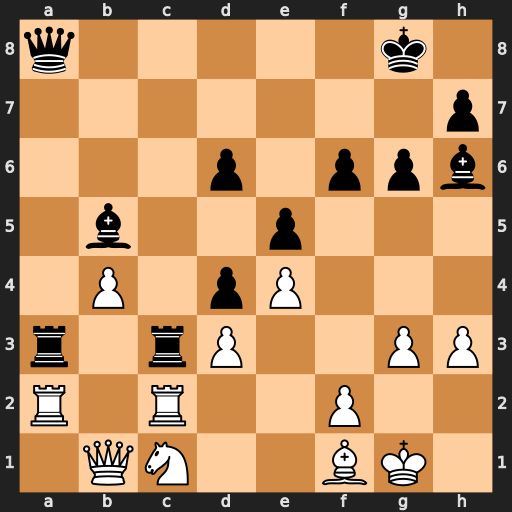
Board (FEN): q5k1/7p/3p1ppb/1b2p3/1P1pP3/r1rP2PP/R1R2P2/1QN2BK1
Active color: w
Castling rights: -
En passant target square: -
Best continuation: Rxc3 dxc3 Qb3+ Rxb3 Rxa8+